Interaction volume radius: 5 \u00c5
Interaction volume height: 20 \u00c5
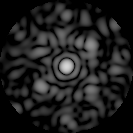
Disorder parameter: 0.6554